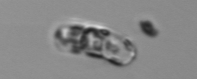
Label: Guinardia_striata